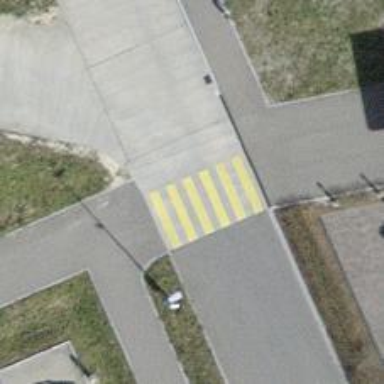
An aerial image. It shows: Uncontrolled zebra crossing on the road.